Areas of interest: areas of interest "Ordos City Tianxing Automotive Trade Limited Liability Company"
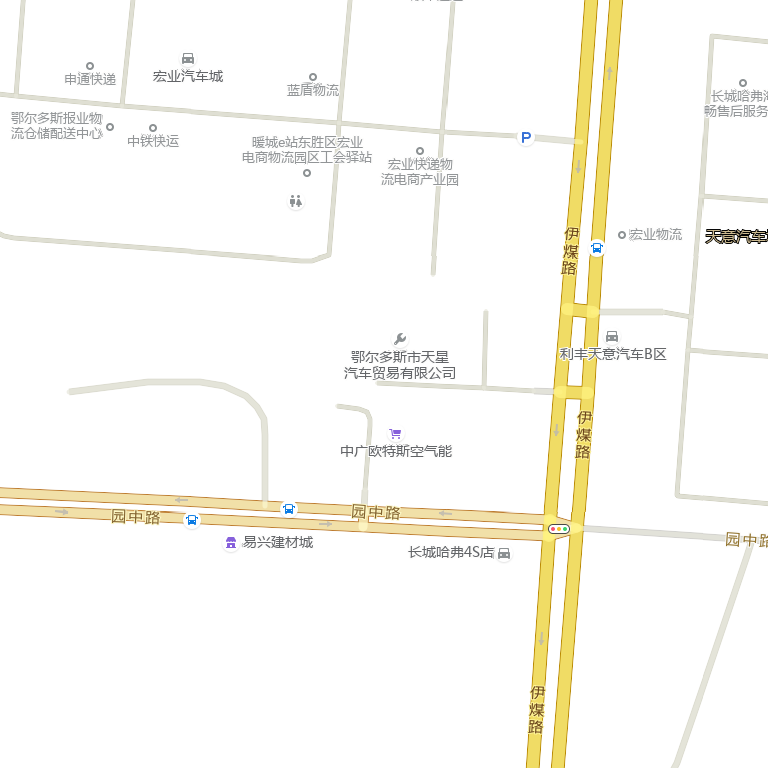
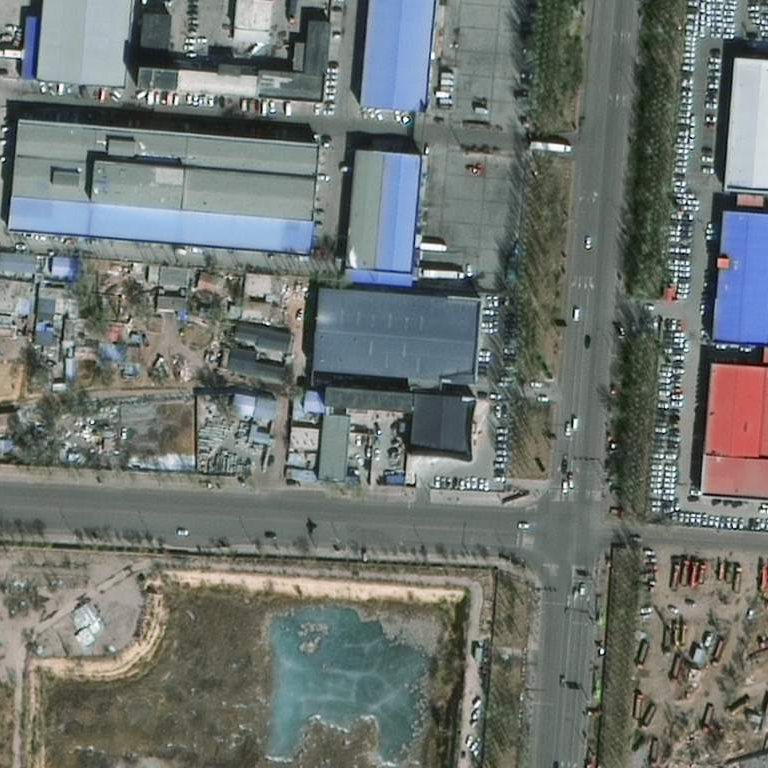